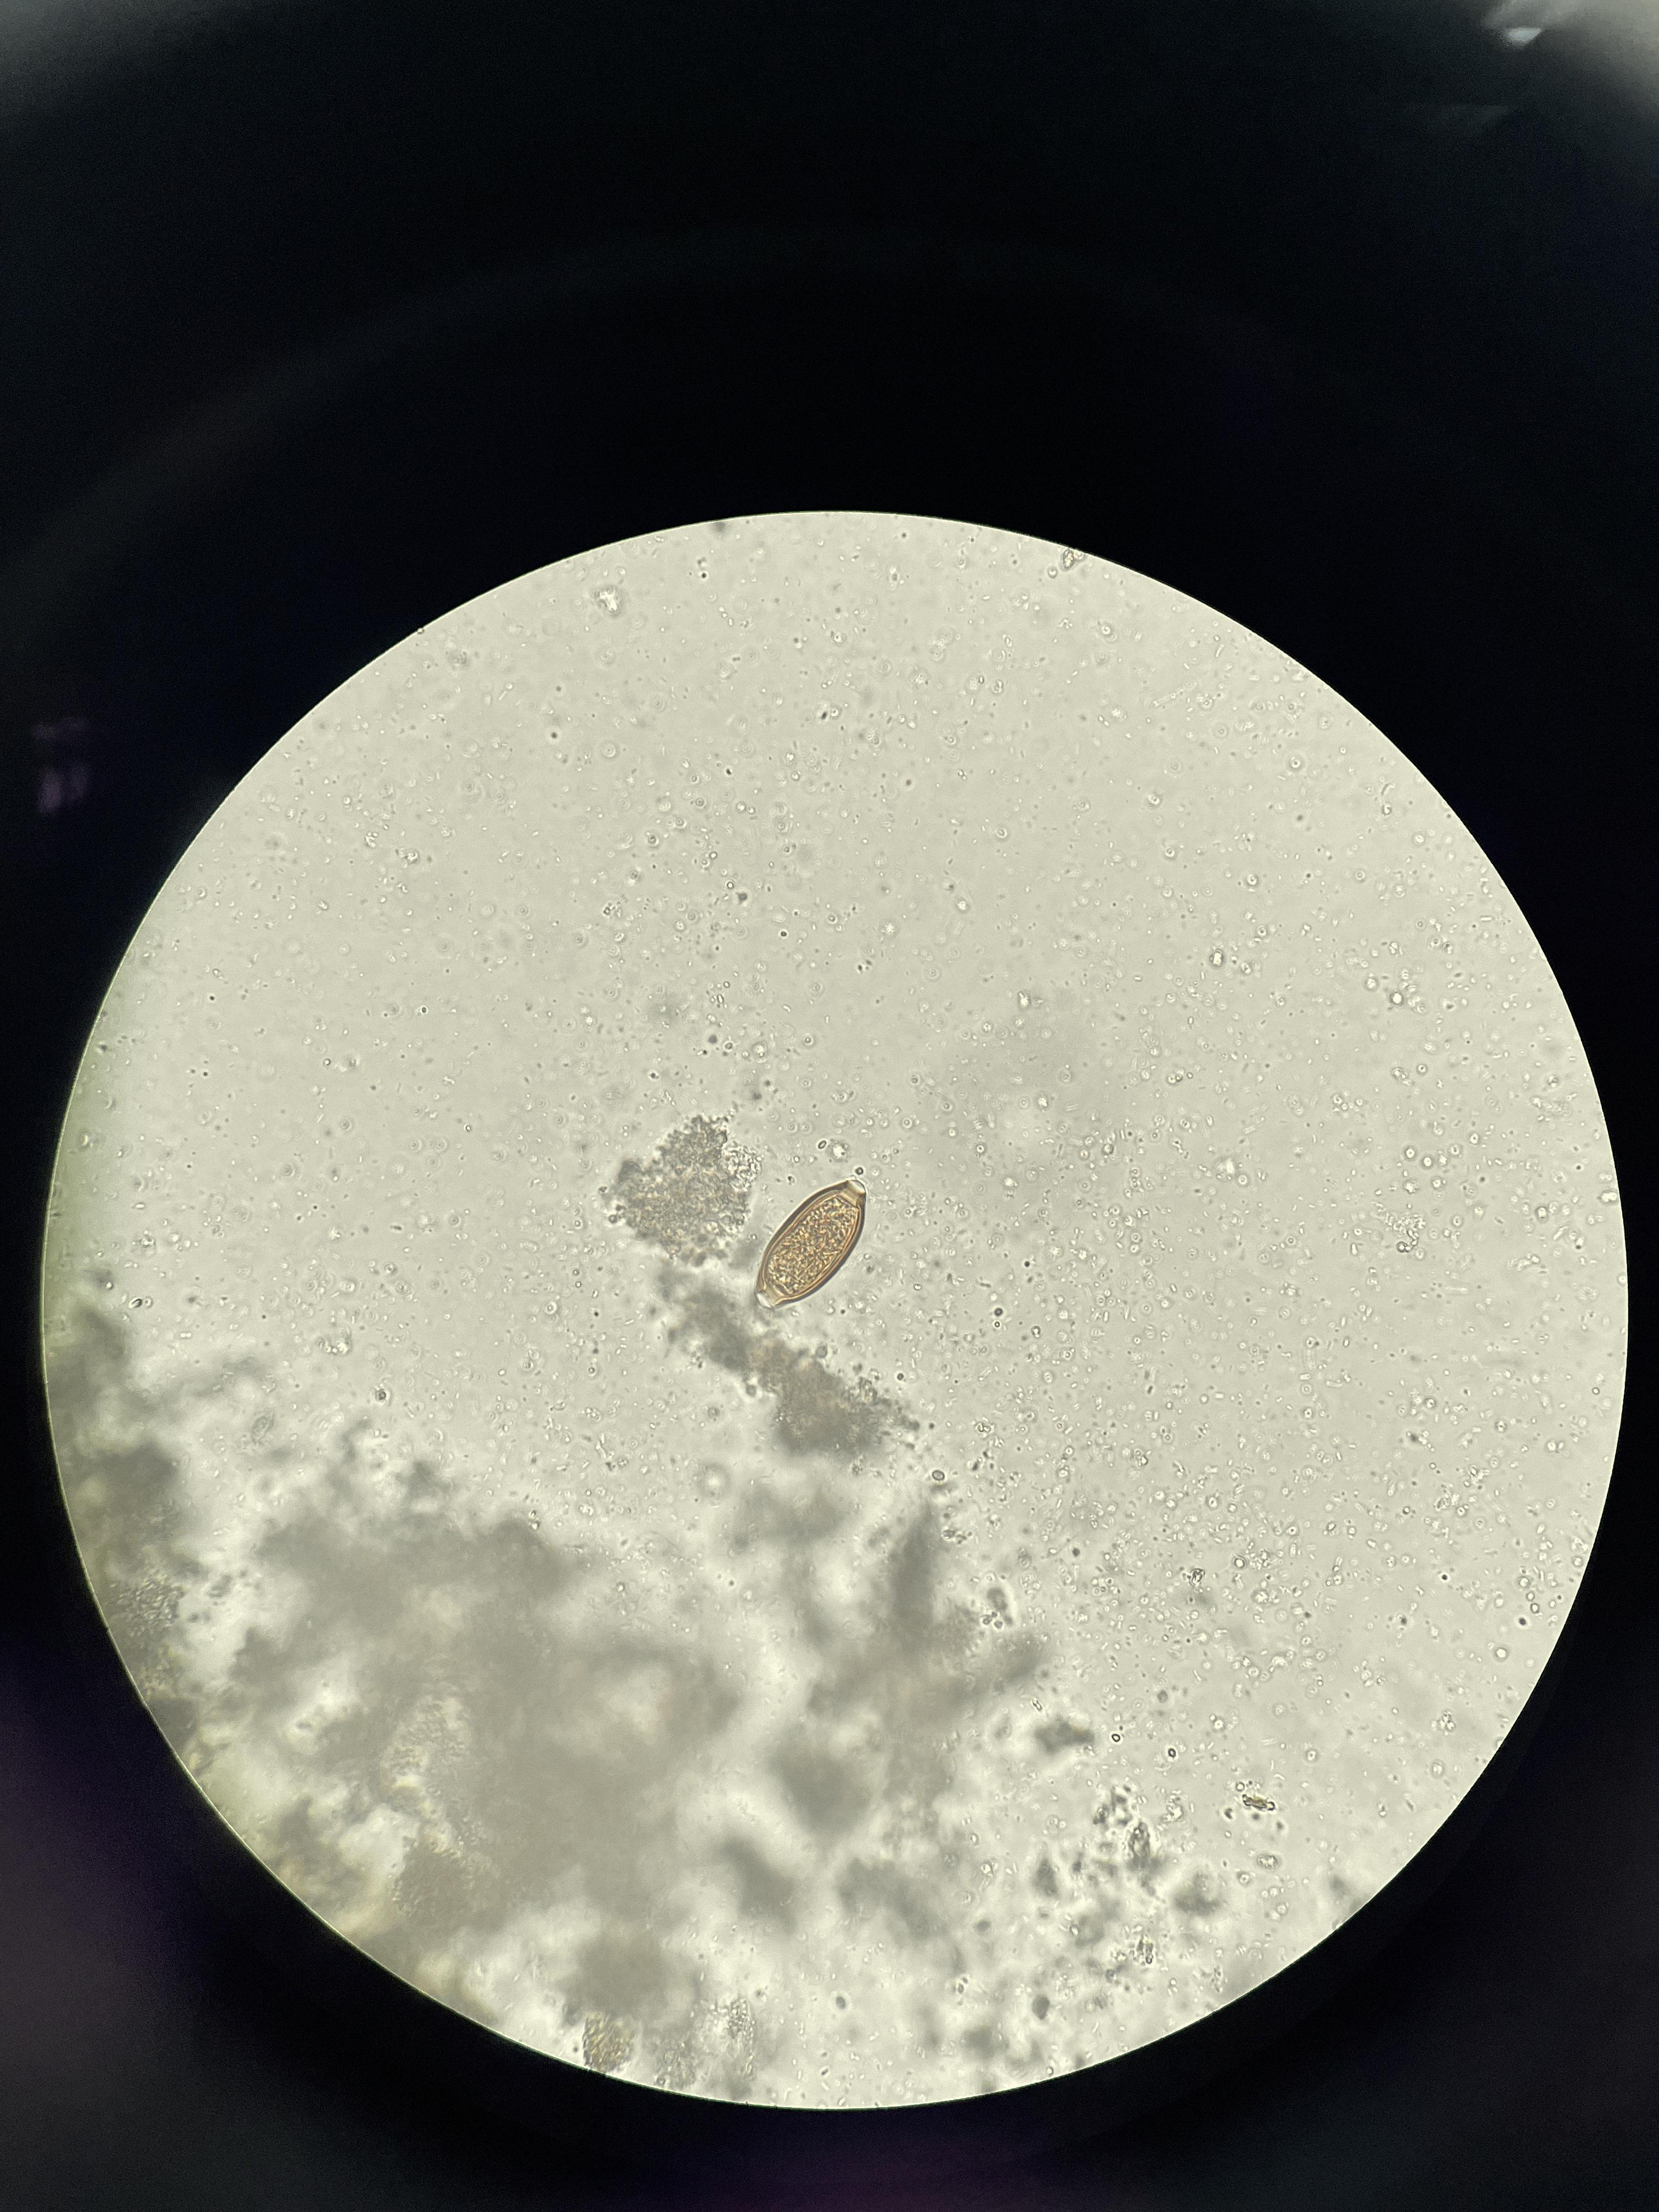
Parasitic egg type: Trichuris trichiura